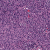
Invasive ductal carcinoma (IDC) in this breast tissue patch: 1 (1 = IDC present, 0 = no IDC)